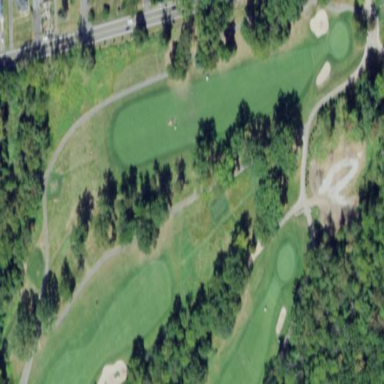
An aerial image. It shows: Rough grassy area used for golf.